Два тела массами $2m$ и $m$ несут разноименные, но равные по величине электрические заряды. В некоторый момент времени тела движутся со скоростями, указанными на рисунке $а$. В этот момент включается медленно меняющееся внешнее однородное электрическое поле. Сразу после выключения поля скорость тела массой $m$ стала такой, как указано на рисунке $б$.
Какова в этот момент скорость тела массой $2m$? Величину $v$ можно считать малой по сравнению со скоростью света.
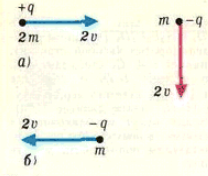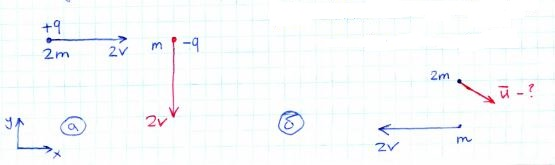
Решение: Рассмотрим систему из двух тел. Ее суммарный заряд равен $(+q)+(-q)=0$, отсюда следует, что сила со стороны электрического поля, действующая на систему, равна нулю, т. е. сохраняется суммарный импульс системы.$$\vec p_{\sum}=4mv\widehat{x}+2mv(-\widehat{y})=-2mv\widehat{x}+2m\vec u,$$где $u$ — искомая скорость.  $$4mv\widehat{x}-2mv\widehat{y}=-2mv\widehat{x}+2m\vec u, \\ \vec u=(3\widehat{x}-\widehat{y})v, \\ |\vec u|=\sqrt{10}v.$$
Ответ: $$u= \sqrt{10} V.$$Направление смотри на рисунке.
Темы:
T, Электромагнетизм, Всероссийские, Импульс силы